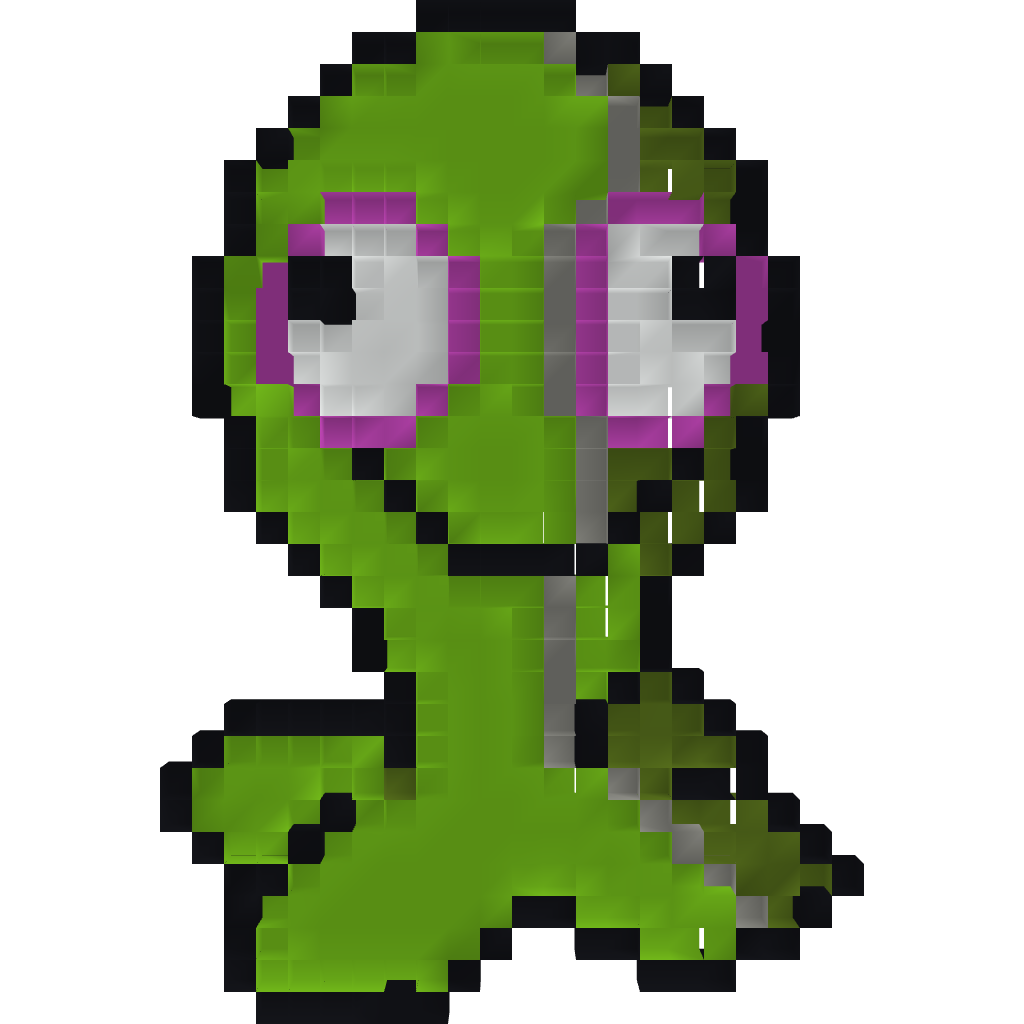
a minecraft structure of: ChuChu